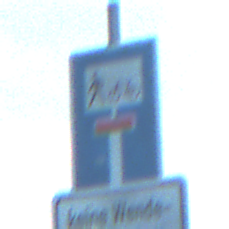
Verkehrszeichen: SackgasseRadverkehrFussgaengerDurchlaessig
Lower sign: HinweisGeaenderteVorfahrtVerkehrsfuehrungVerkehrsregelung3
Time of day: SunriseSunset
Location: Outdoor (Nature)
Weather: PartlyCloudy
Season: NotSpecified
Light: Natural